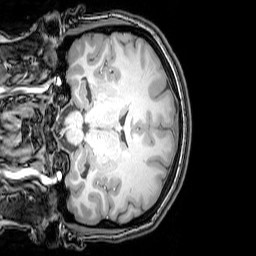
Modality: T1w
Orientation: coronal
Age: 25
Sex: female
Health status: healthy
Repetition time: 0.081 s
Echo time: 0.037 s